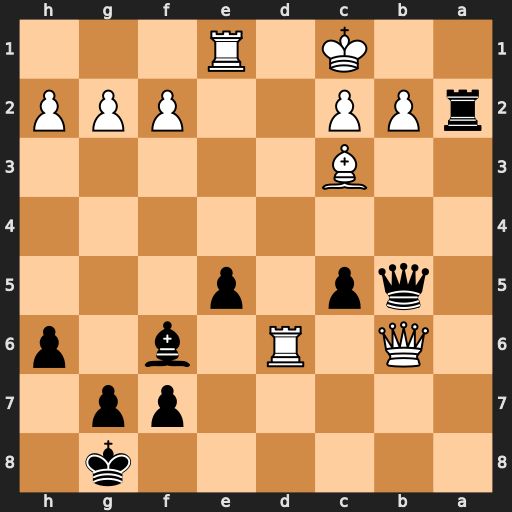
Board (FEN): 6k1/5pp1/1Q1R1b1p/1qp1p3/8/2B5/rPP2PPP/2K1R3
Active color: b
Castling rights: -
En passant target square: -
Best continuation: Ra1+ Kd2 Bg5+ f4 Bxf4+ Re3 Qf1